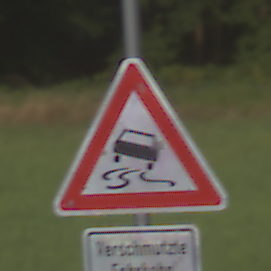
Verkehrszeichen: SchleuderOderRutschgefahr
Zusatzzeichen unten: HinweiseAufGefahrenDurchVerbaleAngabe4
Umgebung: Outdoor, Nature
Tageszeit: SunriseSunset
Wetter: PartlyCloudy
Licht: Natural
Jahreszeit: NotSpecified
Kontrast: MediumContrast